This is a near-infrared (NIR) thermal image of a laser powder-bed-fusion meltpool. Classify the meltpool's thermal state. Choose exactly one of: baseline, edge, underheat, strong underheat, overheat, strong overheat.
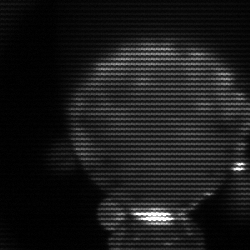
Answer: edge